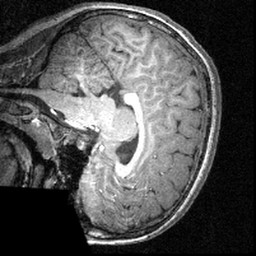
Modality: T1w
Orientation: sagittal
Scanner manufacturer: siemens
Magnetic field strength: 3 T
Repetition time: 1.57 s
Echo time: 0.00304 s